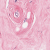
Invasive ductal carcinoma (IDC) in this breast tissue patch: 0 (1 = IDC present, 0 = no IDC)